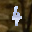
Label: 4